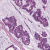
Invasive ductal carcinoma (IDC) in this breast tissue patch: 1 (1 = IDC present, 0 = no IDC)